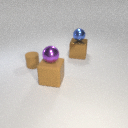
small brown rubber cylinder in front of large brown metal cube